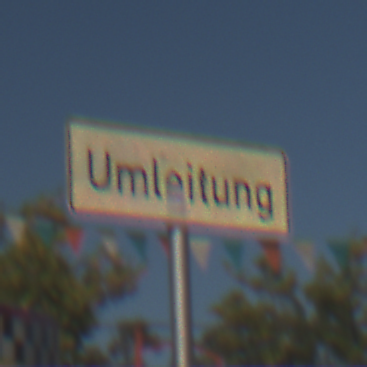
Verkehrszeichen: Umleitungsankuendigung
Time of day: MorningAfternoon
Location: Outdoor (Special)
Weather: PartlyCloudy
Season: NotSpecified
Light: Natural